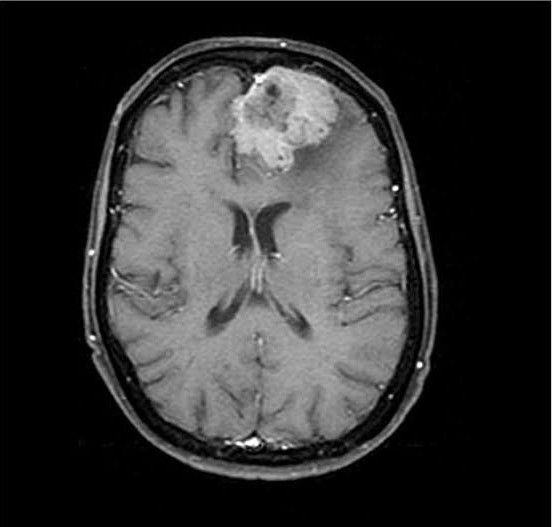
Label: meningioma